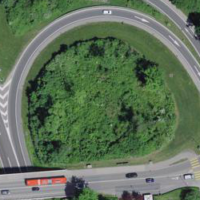
EUNIS habitat code: 57
Species observed at this site:
Rumex obtusifolius
Epilobium hirsutum
Plantago lanceolata
Polygonum aviculare